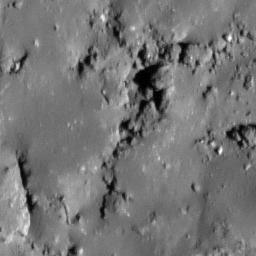
Pit: Tycho 29c
Host crater: Tycho
Host type: impact_melt
Lunar coordinates: latitude -42.848, longitude 348.54